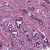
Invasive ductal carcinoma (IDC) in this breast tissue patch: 1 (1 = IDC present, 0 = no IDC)